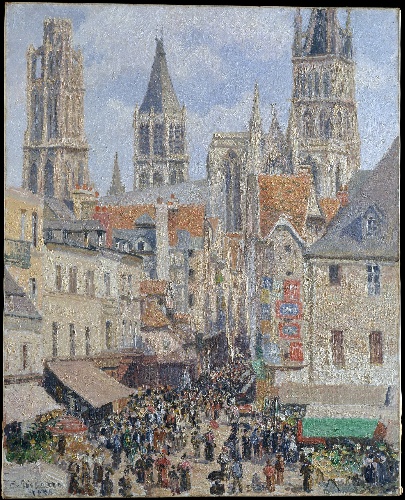
Title: Rue de l'Epicerie, Rouen (Effect of Sunlight)
Artist: Camille Pissarro
Artist bio: French, Charlotte Amalie, Saint Thomas 1830–1903 Paris
Date: 1898
Object type: Painting
Classification: Paintings
Medium: Oil on canvas
Dimensions: 32 x 25 5/8 in. (81.3 x 65.1 cm)
Department: European Paintings
Credit line: Purchase, Mr. and Mrs. Richard J. Bernhard Gift, 1960
Accession year: 1960
Repository: Metropolitan Museum of Art, New York, NY
Tags: Markets|Cathedrals|Towns